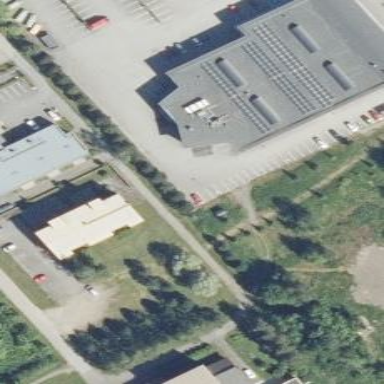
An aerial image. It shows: View of supermarket building.